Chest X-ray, AP view. Patient: 65 years old, sex F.
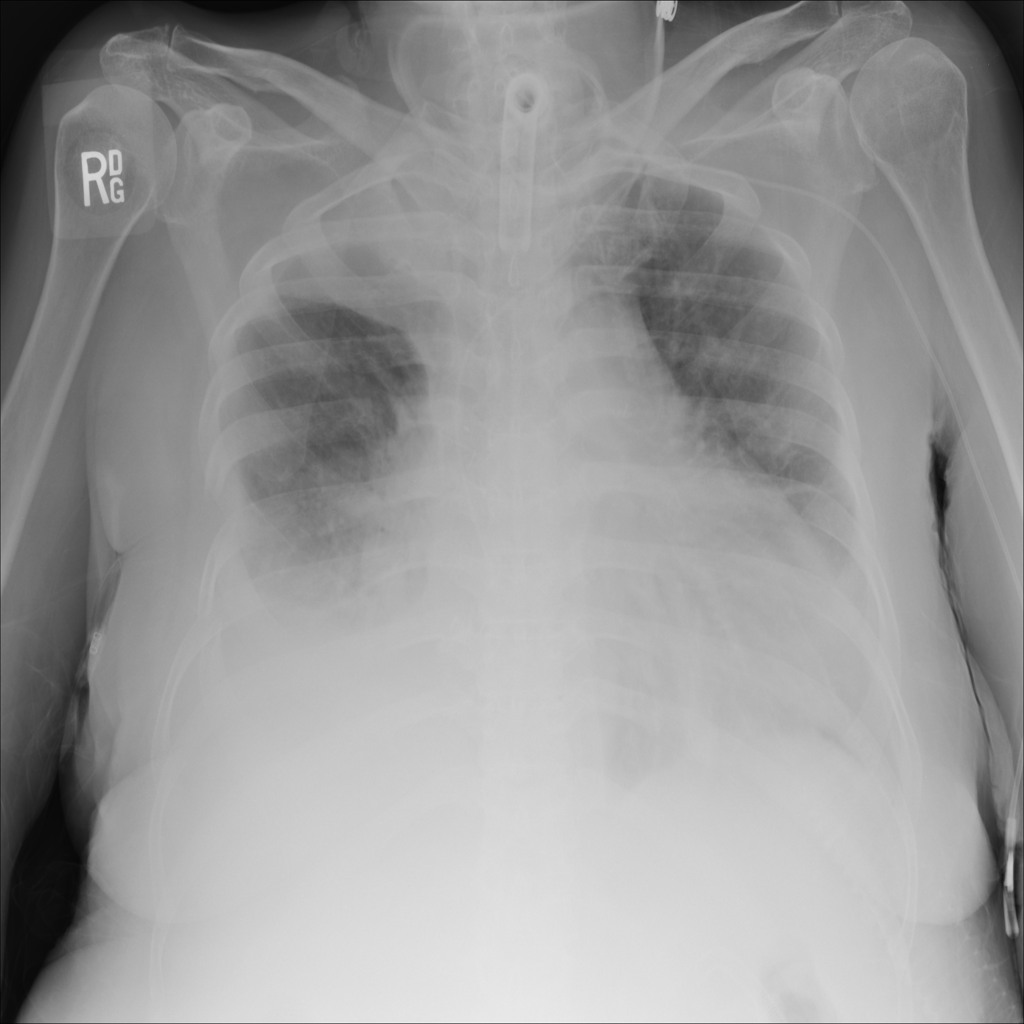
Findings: Atelectasis, Infiltration